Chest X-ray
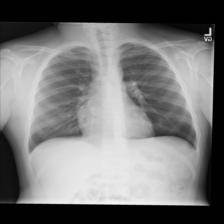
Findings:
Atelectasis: negative
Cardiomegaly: negative
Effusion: negative
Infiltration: negative
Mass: negative
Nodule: negative
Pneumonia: negative
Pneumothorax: negative
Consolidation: negative
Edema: negative
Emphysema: negative
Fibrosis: negative
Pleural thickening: negative
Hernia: negative